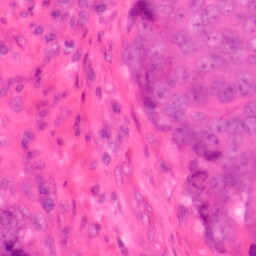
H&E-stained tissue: Colon